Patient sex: M
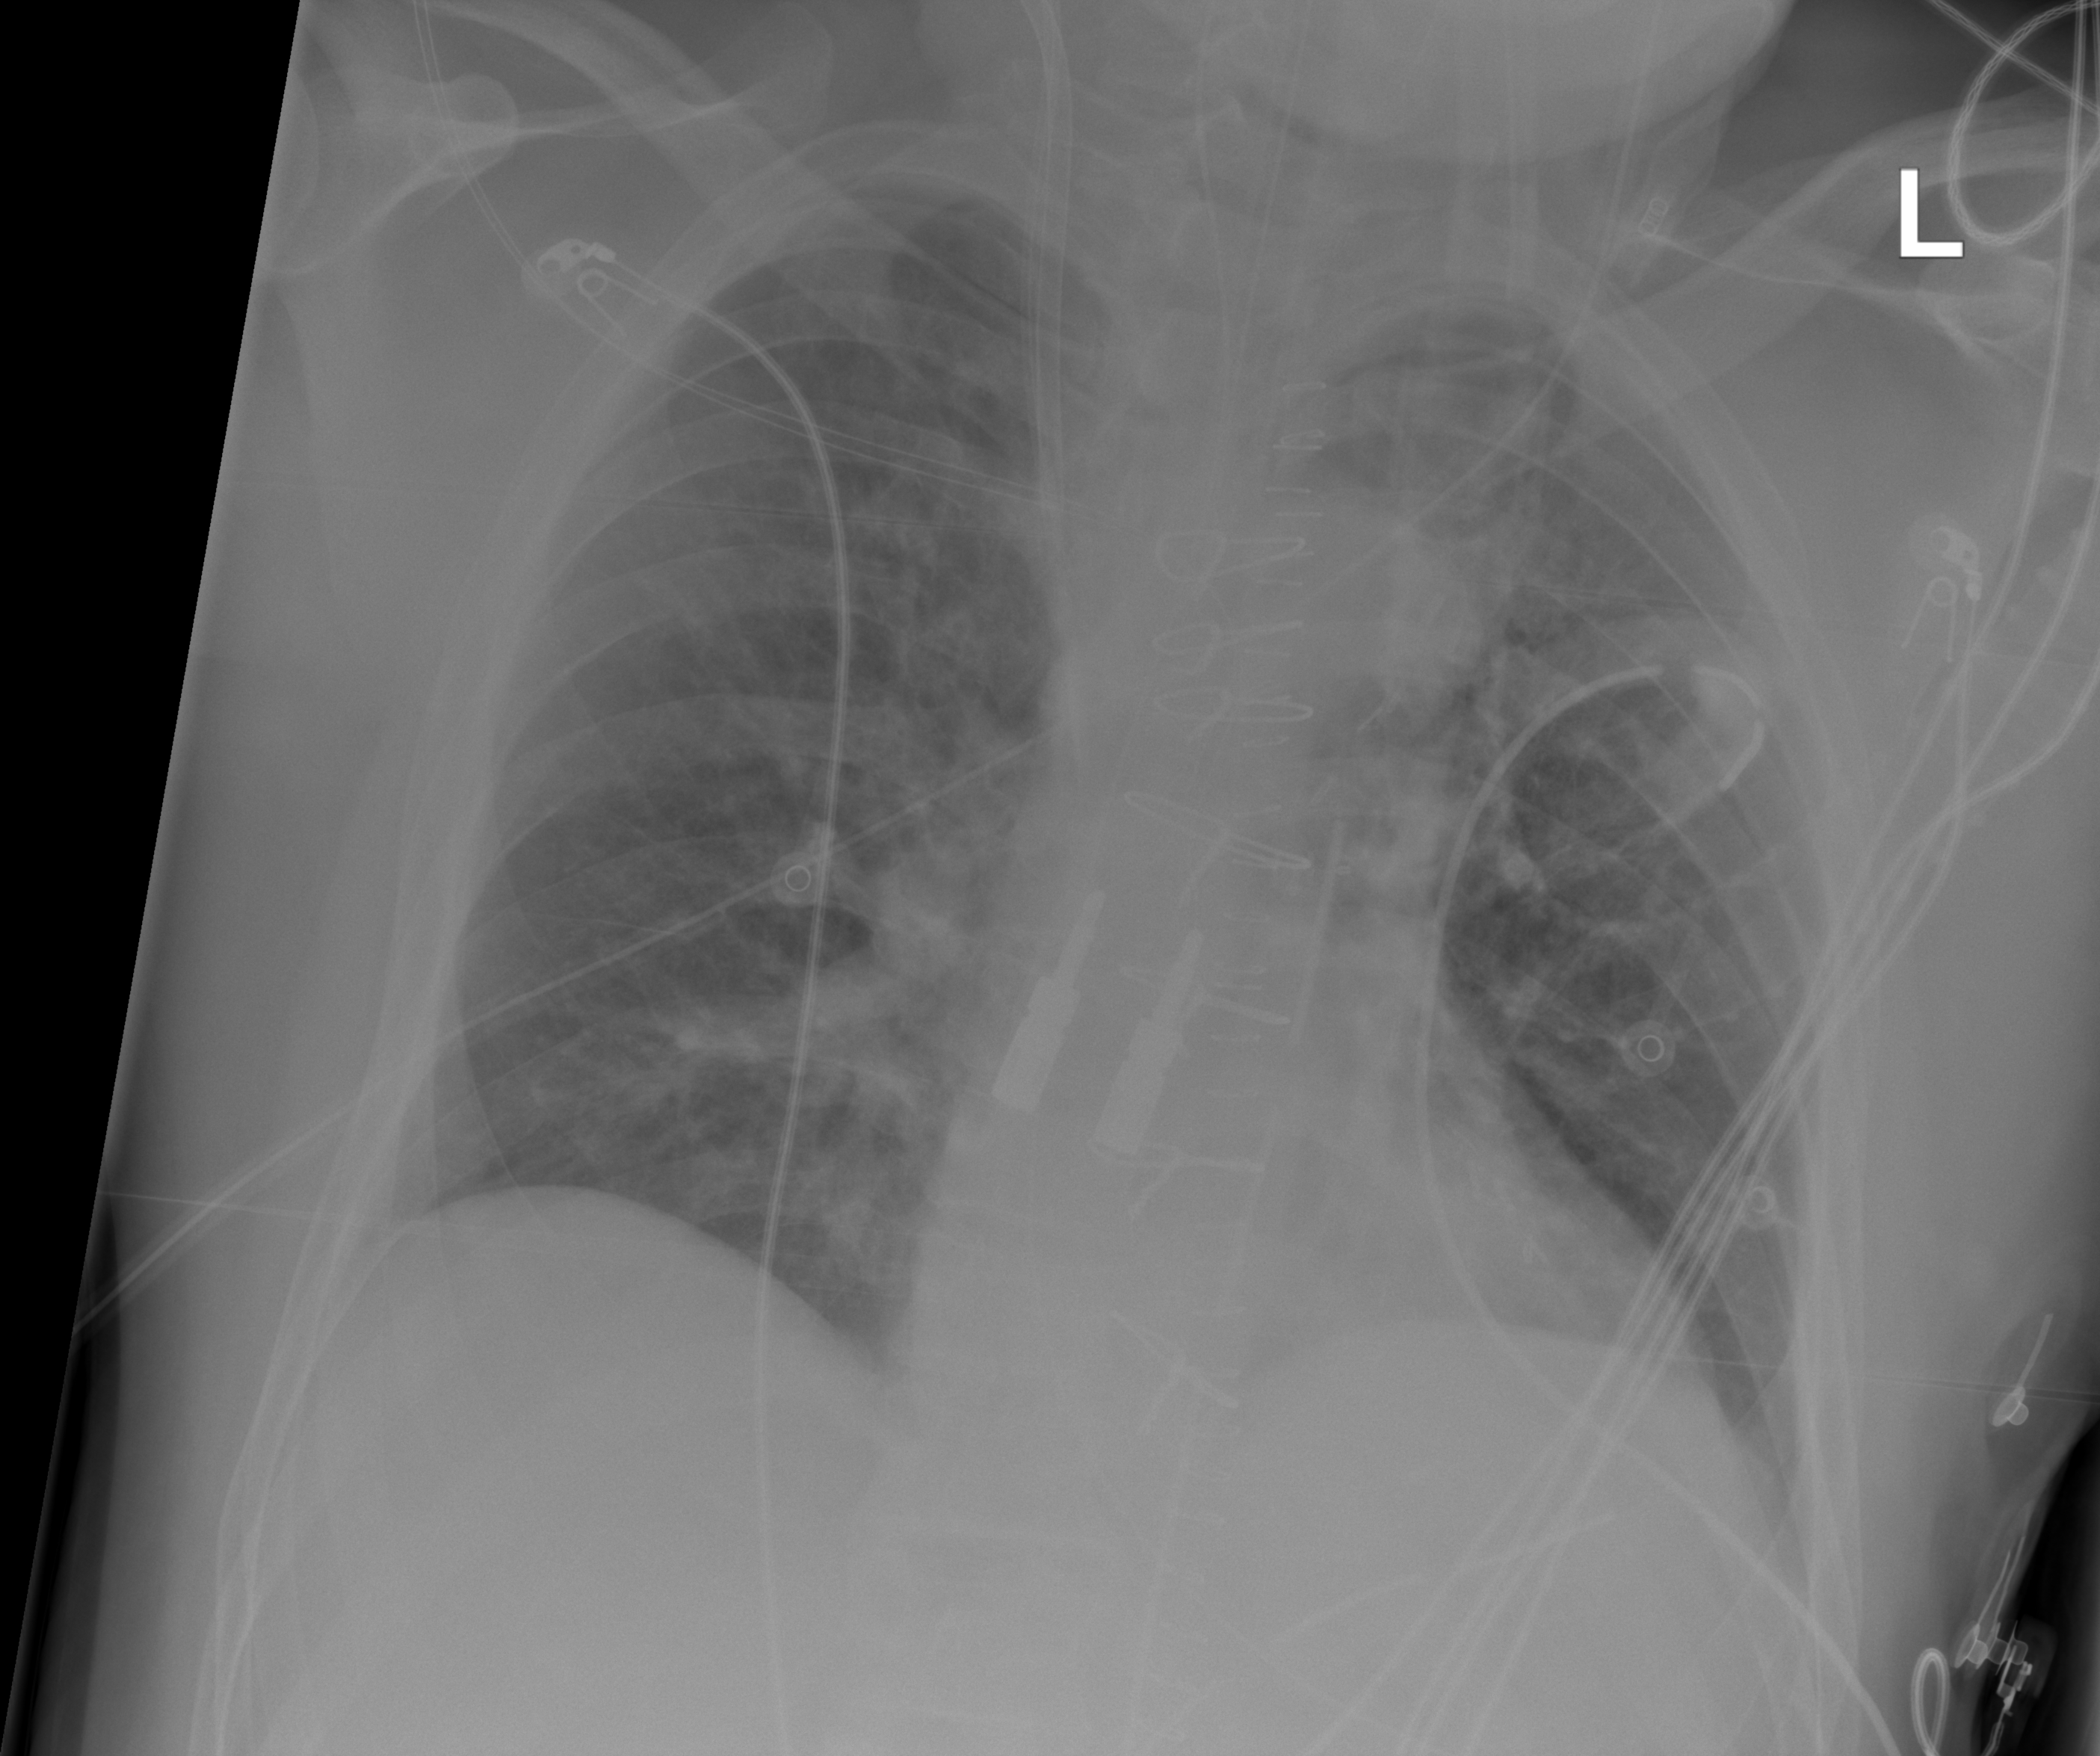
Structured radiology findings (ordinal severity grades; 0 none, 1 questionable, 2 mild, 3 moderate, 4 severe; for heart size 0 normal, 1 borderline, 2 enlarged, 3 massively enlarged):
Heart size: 0
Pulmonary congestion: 2
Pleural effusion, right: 0
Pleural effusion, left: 0
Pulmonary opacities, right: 2
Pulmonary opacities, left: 2
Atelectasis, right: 2
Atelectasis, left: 0